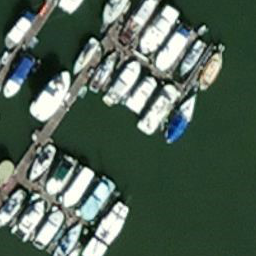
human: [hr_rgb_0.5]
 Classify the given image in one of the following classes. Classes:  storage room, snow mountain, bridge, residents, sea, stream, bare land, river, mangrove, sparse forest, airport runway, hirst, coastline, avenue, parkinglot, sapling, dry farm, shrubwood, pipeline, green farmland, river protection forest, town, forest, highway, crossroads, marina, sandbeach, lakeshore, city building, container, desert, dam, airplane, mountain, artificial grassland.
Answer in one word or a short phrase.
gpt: marina